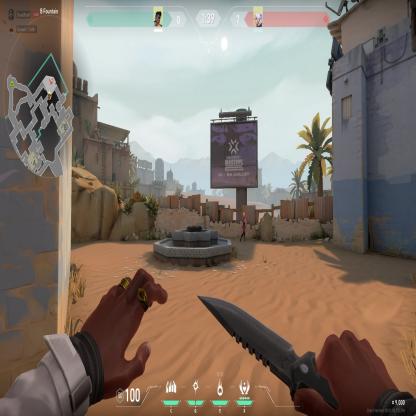
Label: enemy